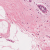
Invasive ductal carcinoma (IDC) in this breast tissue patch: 0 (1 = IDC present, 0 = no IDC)